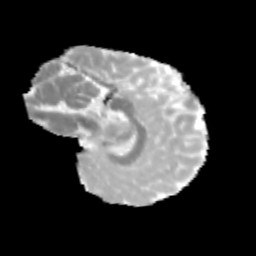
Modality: MD
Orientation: sagittal
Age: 11
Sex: male
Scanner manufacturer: siemens
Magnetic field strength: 3 T
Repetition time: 3.8 s
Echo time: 0.07 s